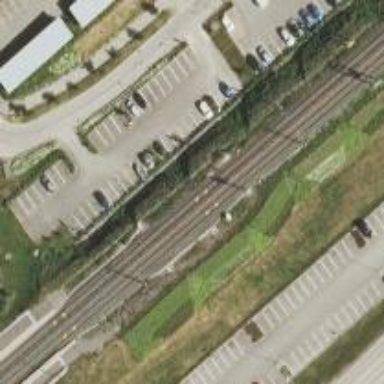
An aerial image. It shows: Railway track with continuous electrified contact lines.